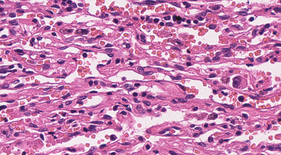
Tumor epithelial tissue: no
Tumor-associated stroma tissue: yes
Normal tissue: no